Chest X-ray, AP view. Patient: 60 years old, sex M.
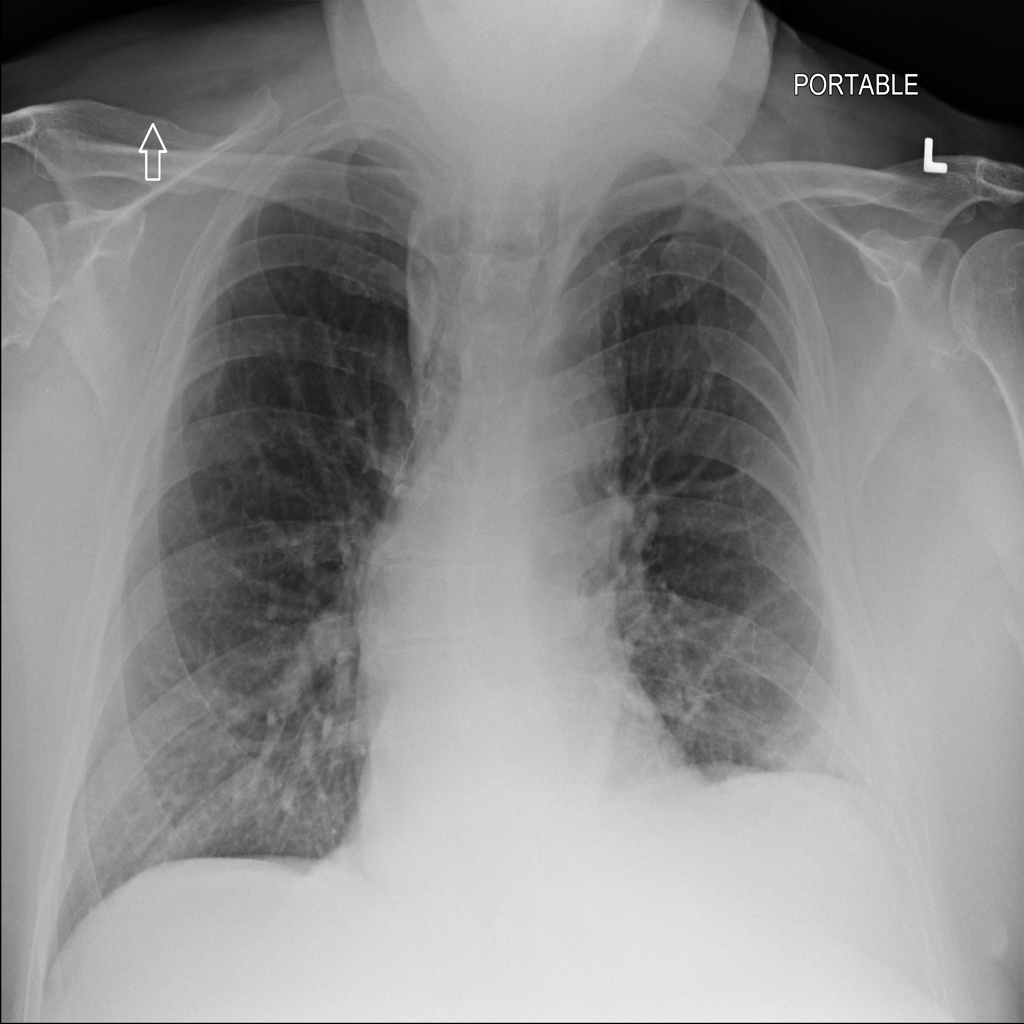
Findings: Atelectasis